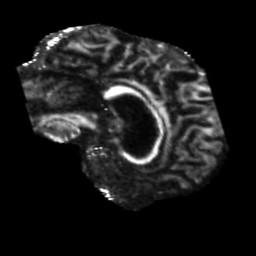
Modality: FA
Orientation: sagittal
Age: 58
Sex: male
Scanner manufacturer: siemens
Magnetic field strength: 3 T
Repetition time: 5.25 s
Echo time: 0.08 s